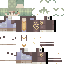
A female human skin with pale skin, wearing brown long hair dressed in a blue hoodie and black pants, featuring a closed mouth.